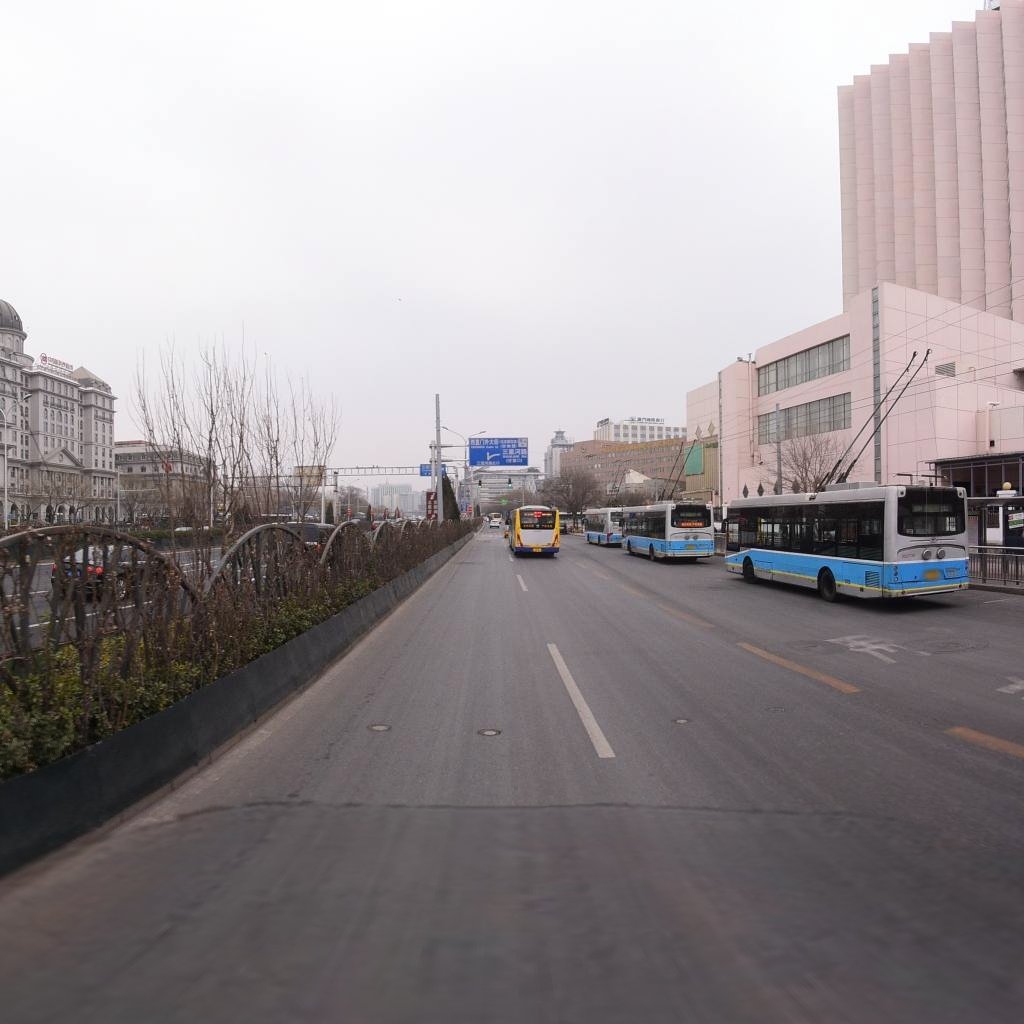
Region: Haidian
Road damage annotations: manhole cover, pothole, pothole, pothole